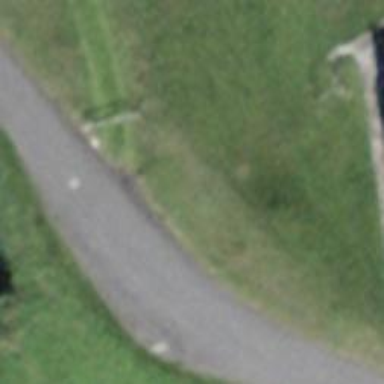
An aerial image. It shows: Passing place on the road.